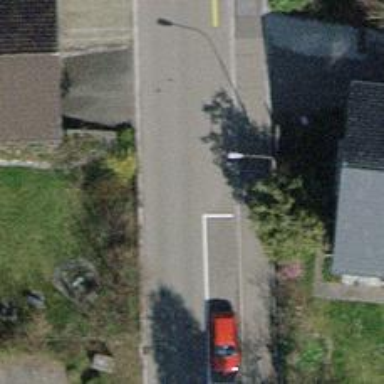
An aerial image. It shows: Residential road with asphalt surface. Sidewalk is present on the left side.